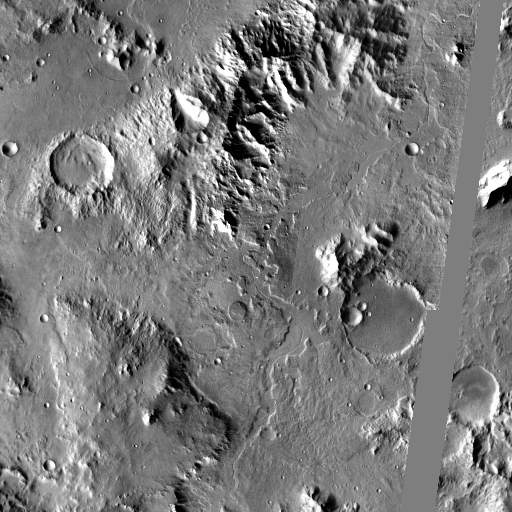
Crater classes present: Background, Other, Buried